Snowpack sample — Buffalo Mountain, Silverthorne, Colorado, USA (1/25/25, 10:11 AM MST)
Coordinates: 39.6222, -106.1139
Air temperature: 22 °F
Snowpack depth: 110 cm
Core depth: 20 cm
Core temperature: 48.2 °F
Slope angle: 12°, slope face: 102°
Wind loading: high
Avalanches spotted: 0
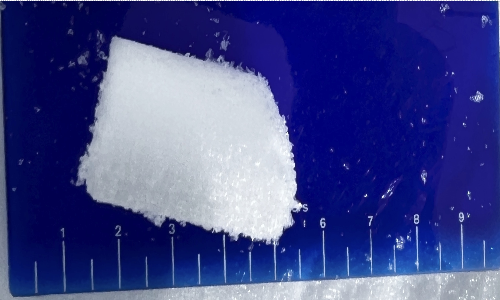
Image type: core
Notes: No avalanches nearby, collected on the outskirts of a fire break 15 meters from the treeline, on way to Buffalo and Red Mountain